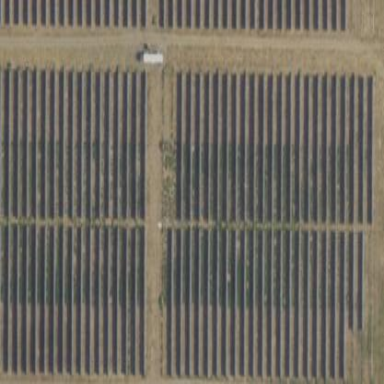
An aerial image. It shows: Solar photovoltaic panel generator.